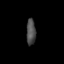
Tissue: prostate
Cell type: T cells
Senescence score: 0.3407
Nuclear area (px): 236
Mean DAPI intensity: 76.843